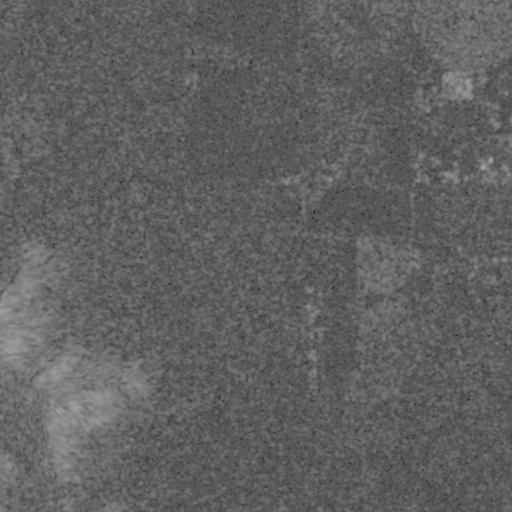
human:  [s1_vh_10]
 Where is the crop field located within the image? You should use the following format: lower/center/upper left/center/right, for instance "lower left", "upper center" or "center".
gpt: The crop field is located in the upper right of the image.
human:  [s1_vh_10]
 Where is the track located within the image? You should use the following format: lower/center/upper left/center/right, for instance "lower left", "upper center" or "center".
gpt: There is no track in the image.

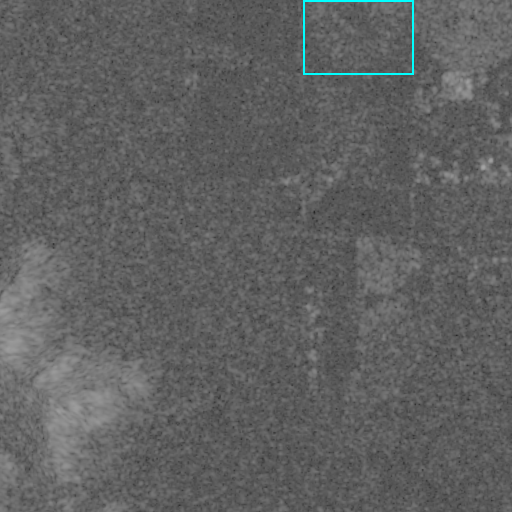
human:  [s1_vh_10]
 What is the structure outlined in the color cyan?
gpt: The structure outlined in cyan is a crop field.
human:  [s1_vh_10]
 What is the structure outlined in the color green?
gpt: There is no green outline.